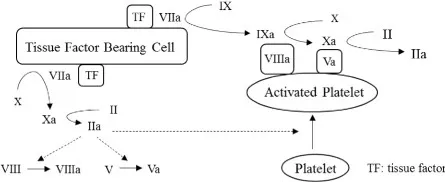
Mechanism of action of rFVIIa.
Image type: radiology (x_ray)